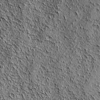
Label: not_dusty